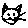
Label: cat